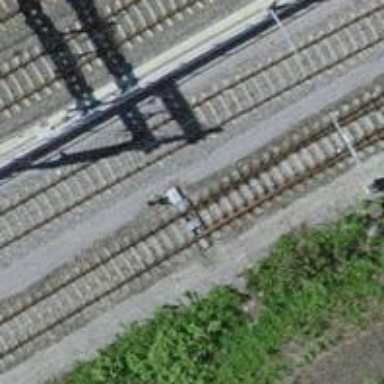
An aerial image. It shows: Railway switch.